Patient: sex F, age 56
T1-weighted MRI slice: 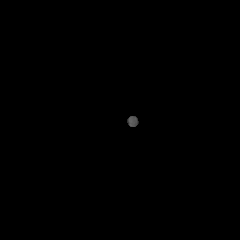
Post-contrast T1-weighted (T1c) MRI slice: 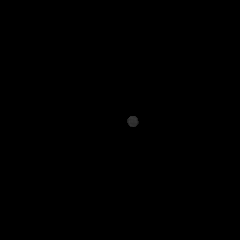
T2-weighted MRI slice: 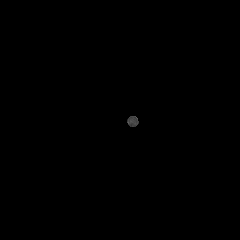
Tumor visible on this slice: no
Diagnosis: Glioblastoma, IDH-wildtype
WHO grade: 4